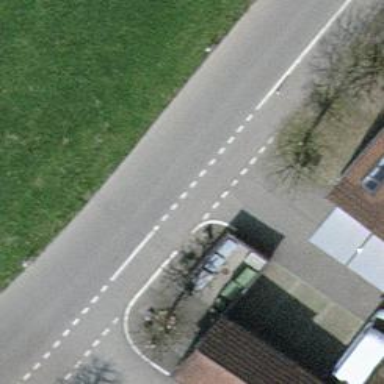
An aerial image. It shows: Tertiary road with cycle track on the right side.